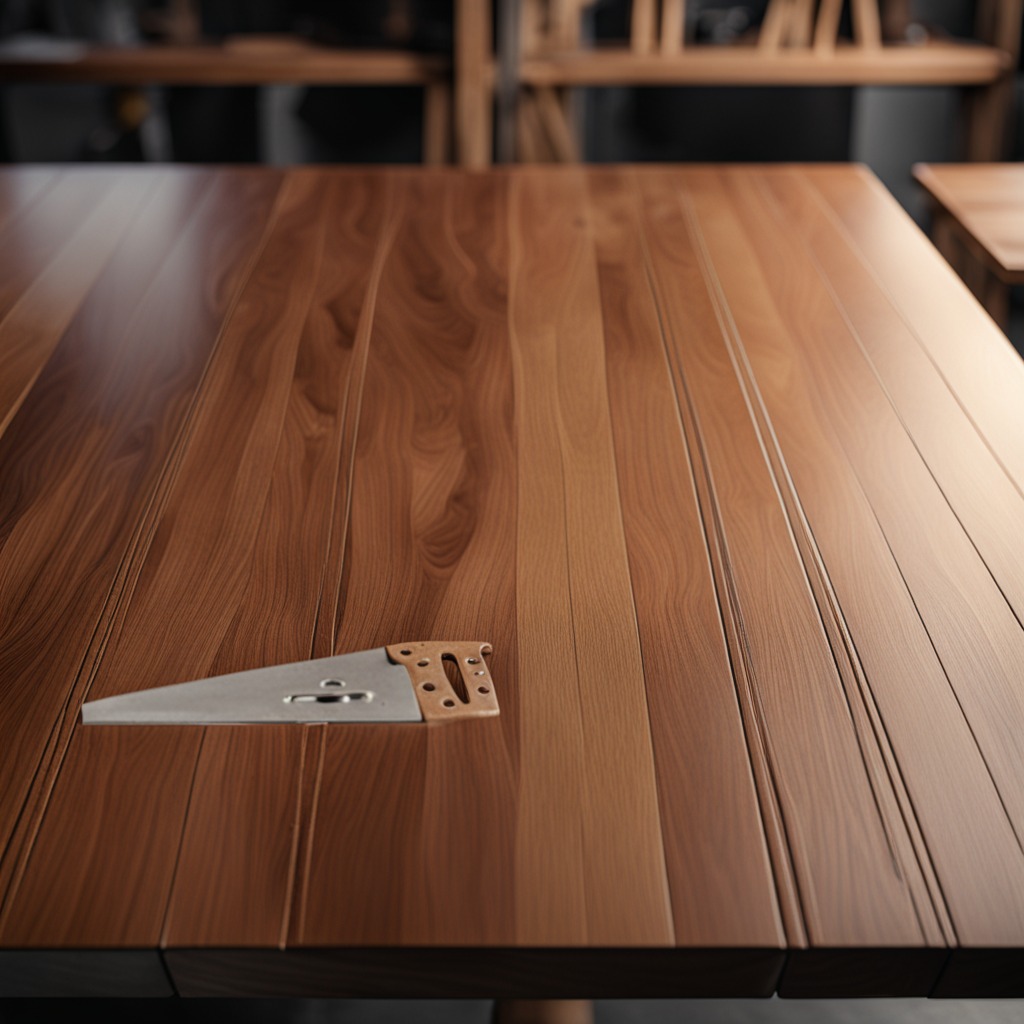
A metal saw is lying on a wooden table in a carpentry studio.